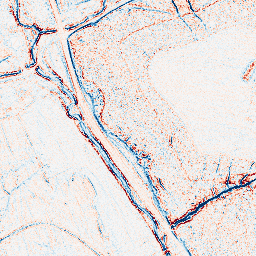
Category: edge_preserving
Decomposition family: bilateral
Decomposition parameters: d: 5
sigma_color: 50
sigma_space: 100
Upsampling method: bicubic_3x
Upsampling parameters: scale: 3
Upsampling scale: 3